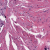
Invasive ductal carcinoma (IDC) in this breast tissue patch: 1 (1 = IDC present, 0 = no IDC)